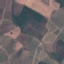
Land use / land cover: PermanentCrop